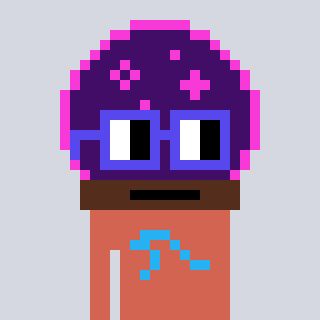
a pixel art character with square blue glasses, a crystalball-shaped head and a peachy-colored body on a cool background